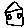
Label: square